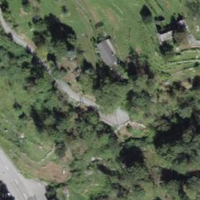
EUNIS habitat code: 40
Species observed at this site:
Erithacus rubecula